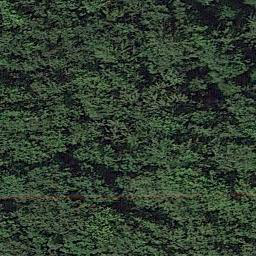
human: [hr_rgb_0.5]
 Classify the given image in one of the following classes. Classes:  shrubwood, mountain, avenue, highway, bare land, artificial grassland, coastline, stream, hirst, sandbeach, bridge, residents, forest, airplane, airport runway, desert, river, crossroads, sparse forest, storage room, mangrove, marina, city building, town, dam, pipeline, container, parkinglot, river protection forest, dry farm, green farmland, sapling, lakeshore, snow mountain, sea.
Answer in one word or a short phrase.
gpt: forest